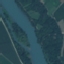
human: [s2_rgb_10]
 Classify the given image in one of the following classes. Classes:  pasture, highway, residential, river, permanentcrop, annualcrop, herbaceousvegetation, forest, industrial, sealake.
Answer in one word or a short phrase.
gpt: River